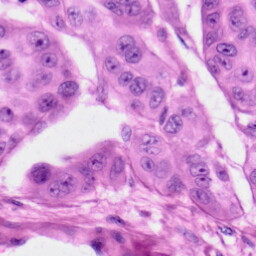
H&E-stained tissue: Skin